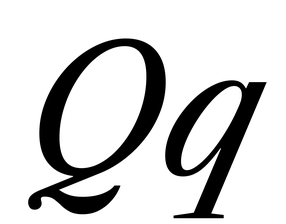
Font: LibreCaslonText-Italic_Italic